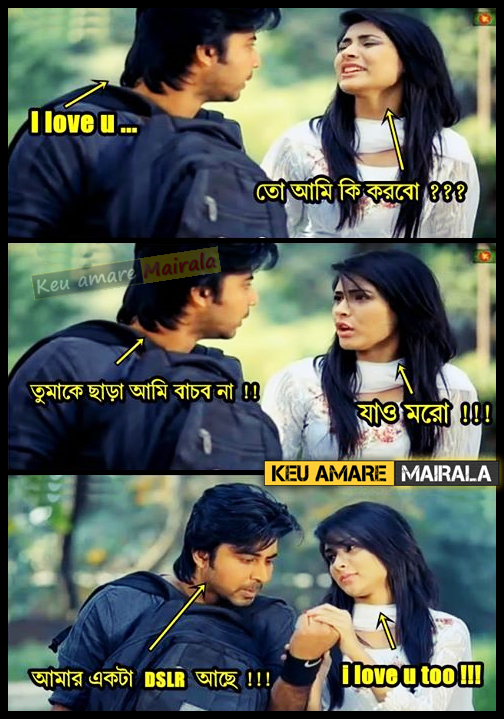
Caption: I love u...তো আমি কি করবো??? তোমাকে ছাড়া আমি বাচবো না!!  যাও মরো!!!  আমার একটা DSLR আছে!!!  I love u too!!!
Label: non-hate